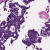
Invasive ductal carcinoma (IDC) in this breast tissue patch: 1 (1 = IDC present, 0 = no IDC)